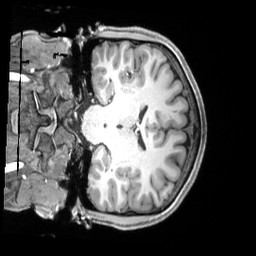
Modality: T1w
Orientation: coronal
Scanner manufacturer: siemens
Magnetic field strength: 3 T
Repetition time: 2.5 s
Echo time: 0.00218 s